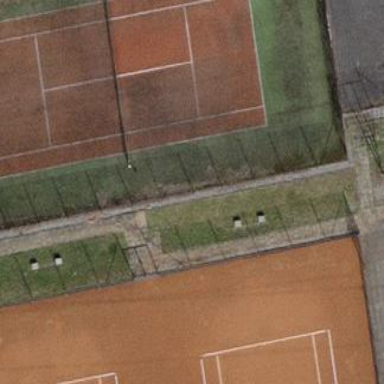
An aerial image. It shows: Tennis court on pitch.